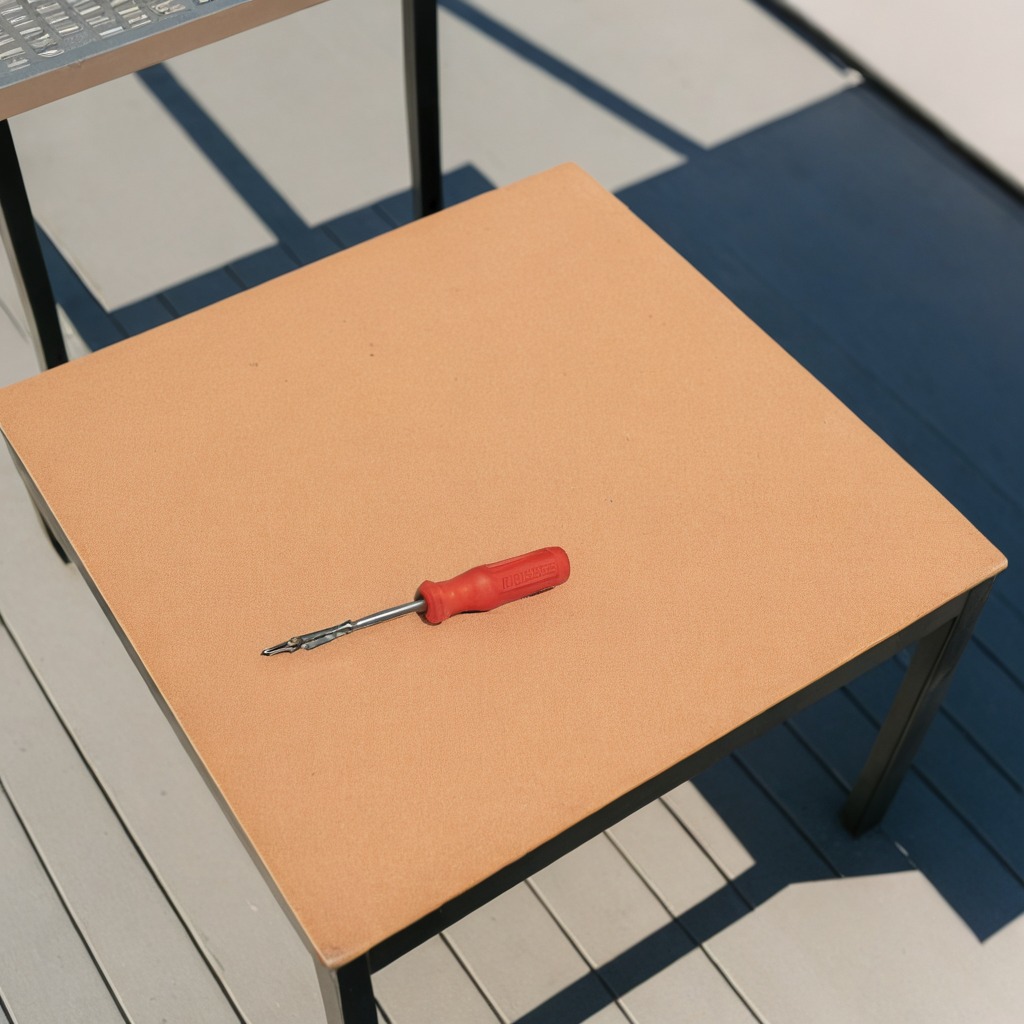
A screwdriver lies on the table.